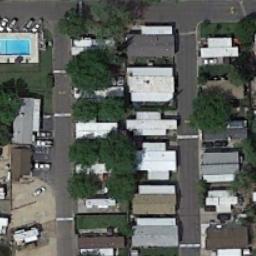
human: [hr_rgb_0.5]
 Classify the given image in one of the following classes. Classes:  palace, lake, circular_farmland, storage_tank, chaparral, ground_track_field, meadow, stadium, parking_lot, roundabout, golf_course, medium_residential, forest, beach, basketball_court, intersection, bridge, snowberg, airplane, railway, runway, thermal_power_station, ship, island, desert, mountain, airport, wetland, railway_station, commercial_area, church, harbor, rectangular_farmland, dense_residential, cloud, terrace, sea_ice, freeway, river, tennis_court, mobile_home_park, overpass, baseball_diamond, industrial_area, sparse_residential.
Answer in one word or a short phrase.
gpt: mobile_home_park